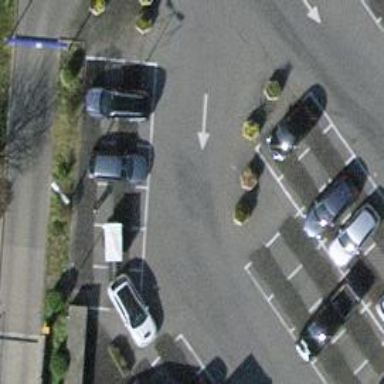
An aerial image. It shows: Bollard made of concrete.